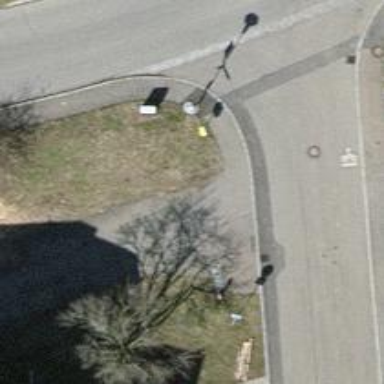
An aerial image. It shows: Post box is visible.